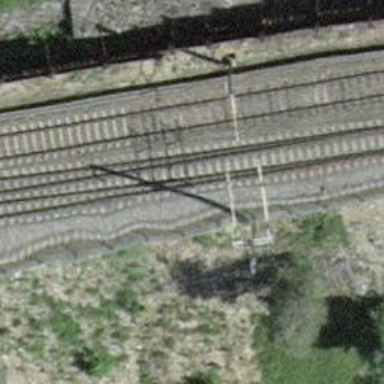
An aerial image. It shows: Single railway track with electrification through contact line.